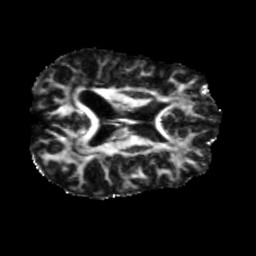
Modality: FA
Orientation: axial
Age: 42
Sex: male
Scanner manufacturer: siemens
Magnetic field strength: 3 T
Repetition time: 5.25 s
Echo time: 0.08 s